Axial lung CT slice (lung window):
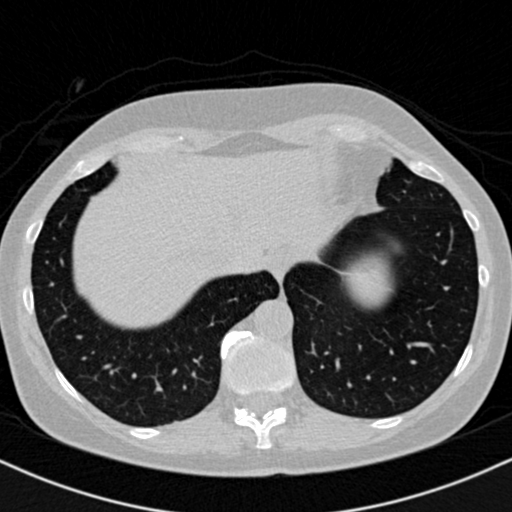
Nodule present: no